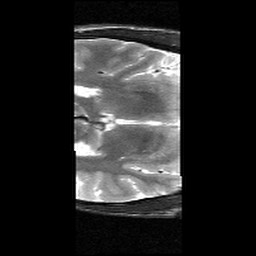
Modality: T2w
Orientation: axial
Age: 23
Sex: male
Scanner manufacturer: siemens
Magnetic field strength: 3 T
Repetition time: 6.26 s
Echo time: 0.064 s